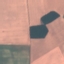
Land use / land cover: AnnualCrop